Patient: sex M, age 71
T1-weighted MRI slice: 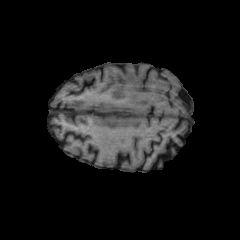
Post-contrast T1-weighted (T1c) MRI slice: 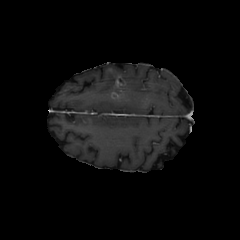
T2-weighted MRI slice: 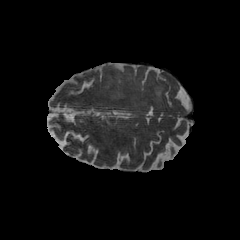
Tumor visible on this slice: yes
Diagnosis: Glioblastoma, IDH-wildtype
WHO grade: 4